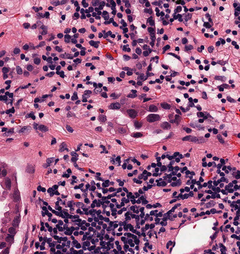
Tumor epithelial tissue: yes
Tumor-associated stroma tissue: yes
Normal tissue: no